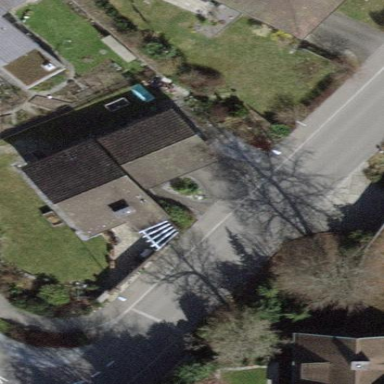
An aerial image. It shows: Detached building with gabled roof.